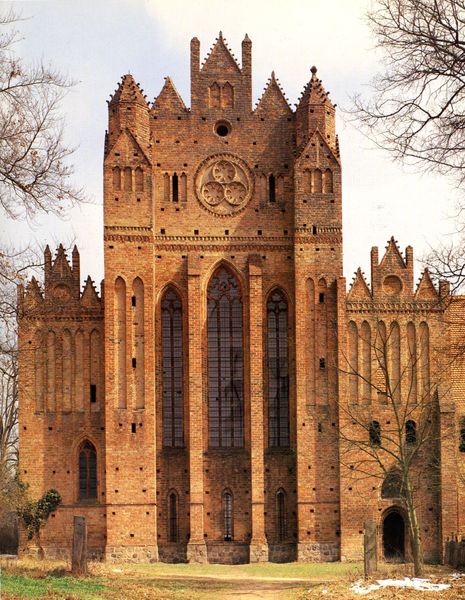
Titel: Westfassade der Zisterzienserkirche in Chorin
Standort: Chorin, Zisterzienserkirche (EU - D - BB)
Schlagwörter: himmel, park, schnee, england, ziegel, foto, fotografie, wolkig, photo, glasfenster, gotisch, rosette, fotographie, neugotisch